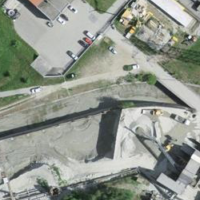
EUNIS habitat code: 54
Species observed at this site:
Gryllus campestris